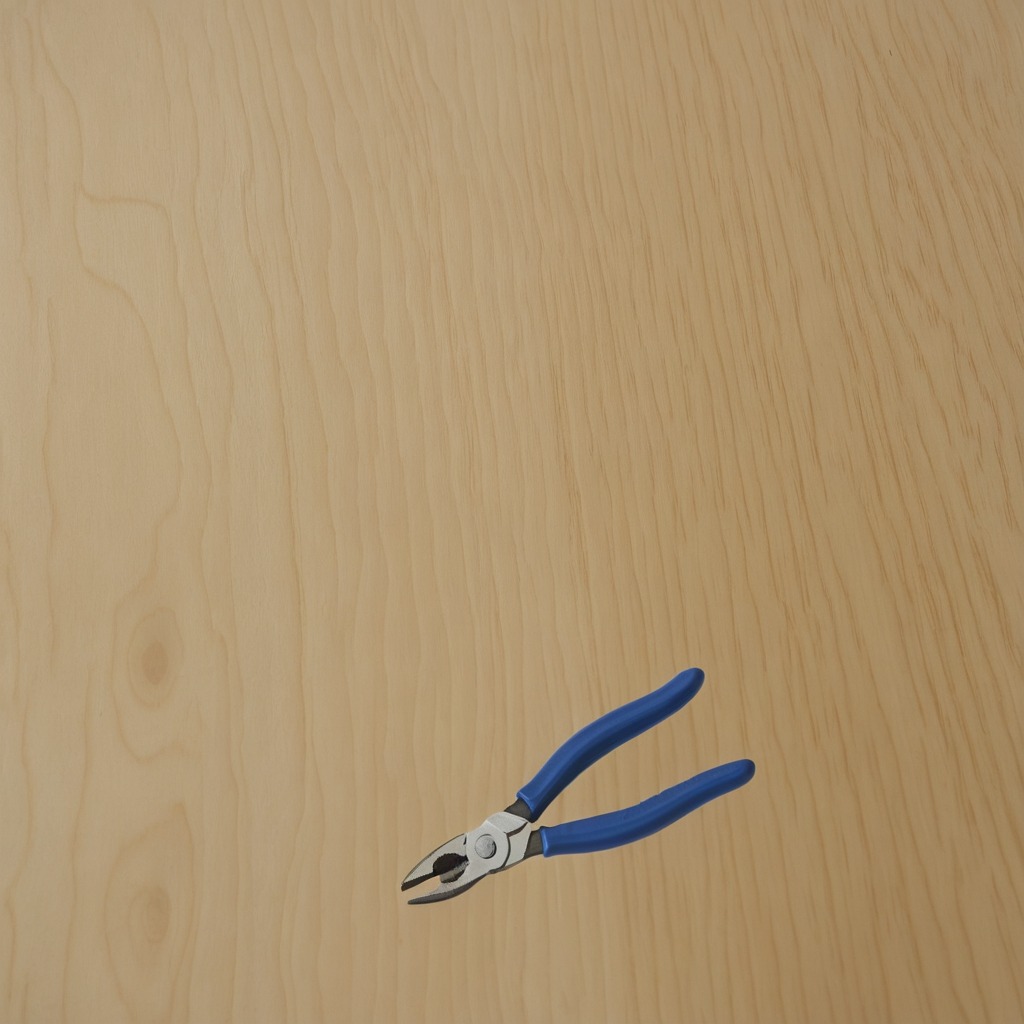
A plier is lying on the plywood surface in the paint workshop lit by afternoon window light.